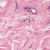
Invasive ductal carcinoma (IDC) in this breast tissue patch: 0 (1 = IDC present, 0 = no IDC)